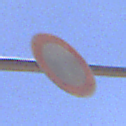
Verkehrszeichen: VerbotFahrzeugeAllerArt
Umgebung: Outdoor, Nature
Tageszeit: Midday
Wetter: Clear
Licht: Natural
Jahreszeit: NotSpecified
Kontrast: HighContrast